Field crop: tomato
Growth stage: 2
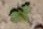
Species: solanum